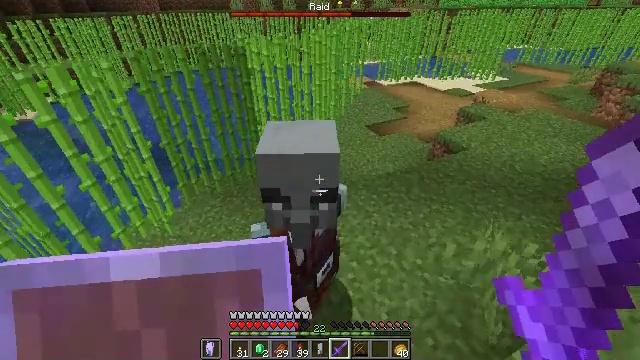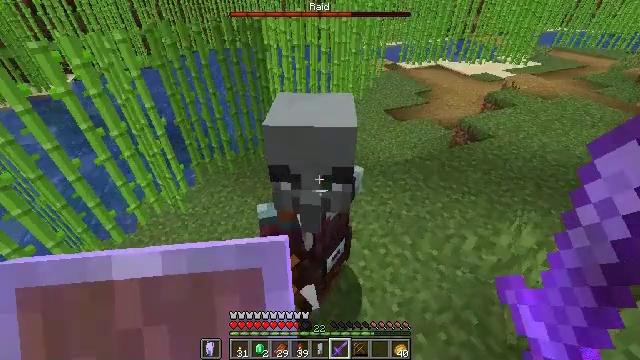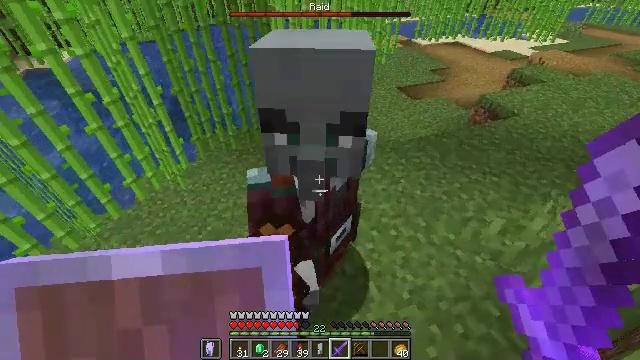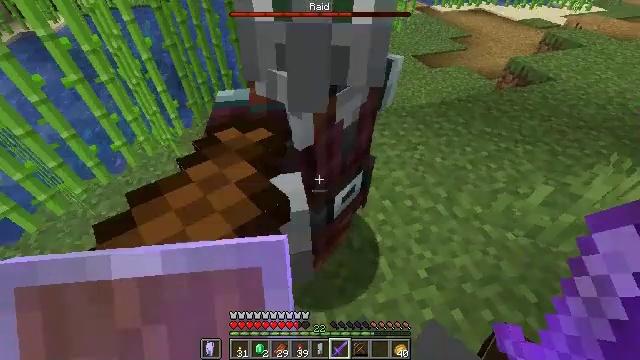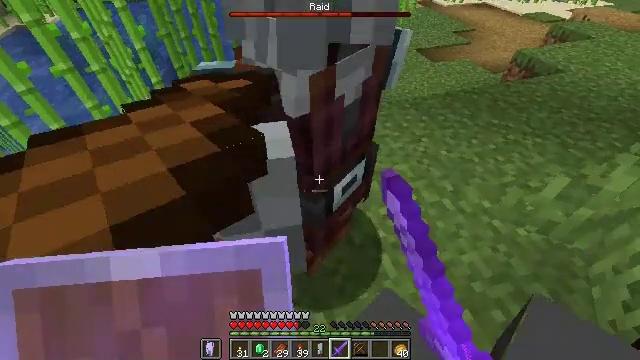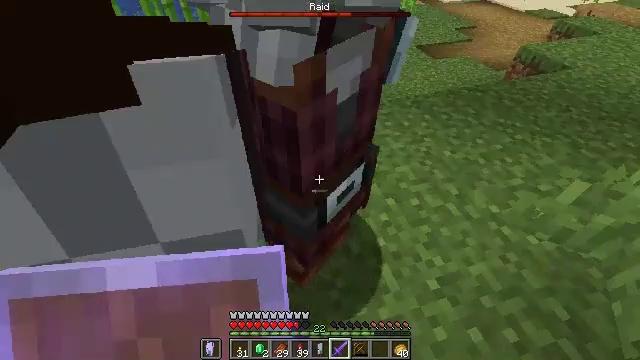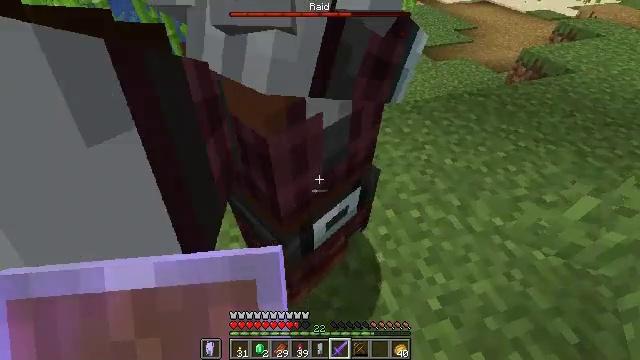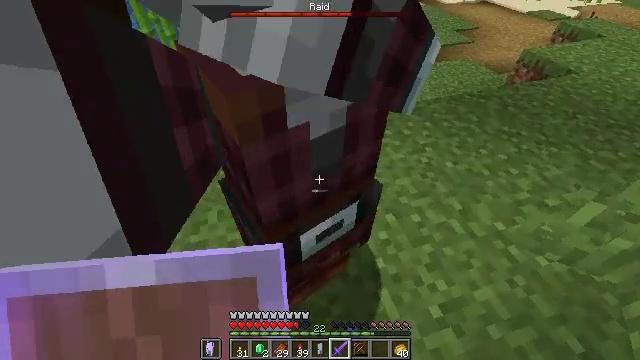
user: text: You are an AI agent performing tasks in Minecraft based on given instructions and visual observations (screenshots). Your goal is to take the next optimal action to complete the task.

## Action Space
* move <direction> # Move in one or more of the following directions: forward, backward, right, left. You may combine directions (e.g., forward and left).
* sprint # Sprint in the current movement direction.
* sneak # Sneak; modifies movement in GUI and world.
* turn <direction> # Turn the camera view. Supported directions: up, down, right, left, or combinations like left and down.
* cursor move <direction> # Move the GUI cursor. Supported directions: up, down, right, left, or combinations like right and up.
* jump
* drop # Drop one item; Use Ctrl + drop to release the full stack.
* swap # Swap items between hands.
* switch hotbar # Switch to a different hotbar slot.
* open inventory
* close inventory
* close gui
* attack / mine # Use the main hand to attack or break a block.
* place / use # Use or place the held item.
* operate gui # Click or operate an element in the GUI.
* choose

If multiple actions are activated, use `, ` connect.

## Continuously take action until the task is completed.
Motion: motion action
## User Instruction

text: Eliminate hostile mobs.
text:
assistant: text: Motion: turn left and down
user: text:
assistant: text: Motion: turn left and down
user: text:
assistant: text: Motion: turn left and down, attack / mine
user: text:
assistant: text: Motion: attack / mine
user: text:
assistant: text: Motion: attack / mine
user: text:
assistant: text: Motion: attack / mine
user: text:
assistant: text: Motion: no_op
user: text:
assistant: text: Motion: no_op